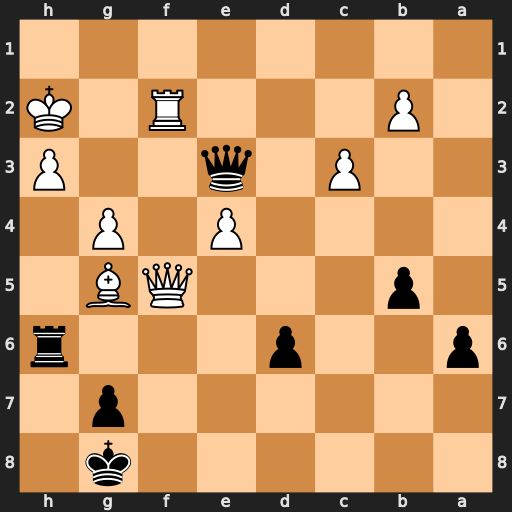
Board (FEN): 6k1/6p1/p2p3r/1p3QB1/4P1P1/2P1q2P/1P3R1K/8
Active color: b
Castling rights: -
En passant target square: -
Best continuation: Qxh3+ Kg1 Qh1#